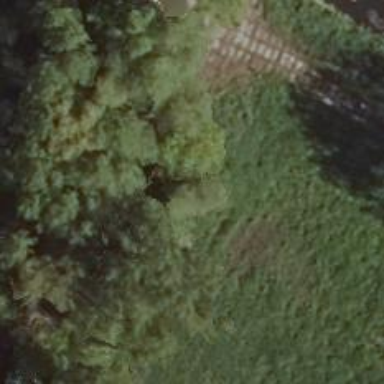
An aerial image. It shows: Row of deciduous broadleaved trees.